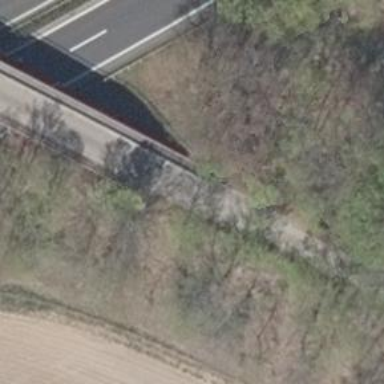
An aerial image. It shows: Asphalt track road with bridge. The track type is grade1.